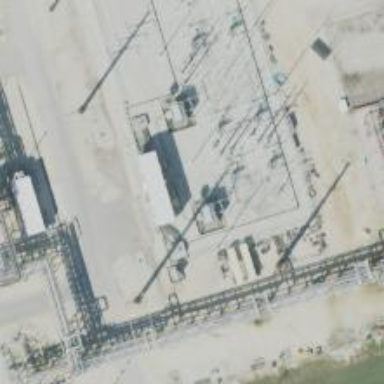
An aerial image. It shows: Switch for power supply.